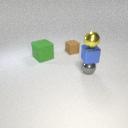
small blue metal cube below small yellow metal sphere